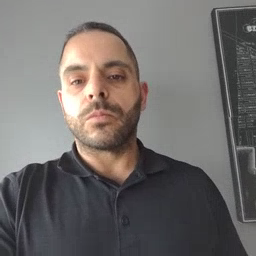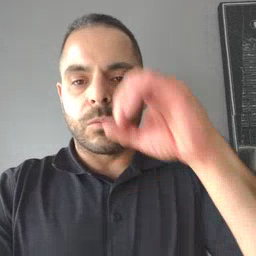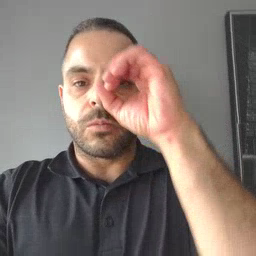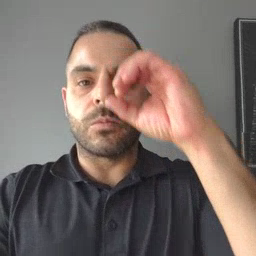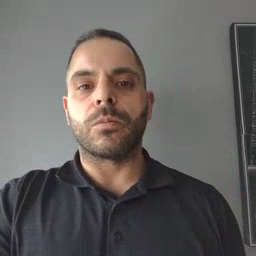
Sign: owl